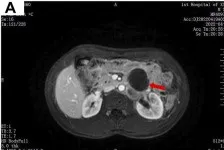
Comparison of abdominal magnetic resonance imaging. Before.
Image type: radiology (mri)